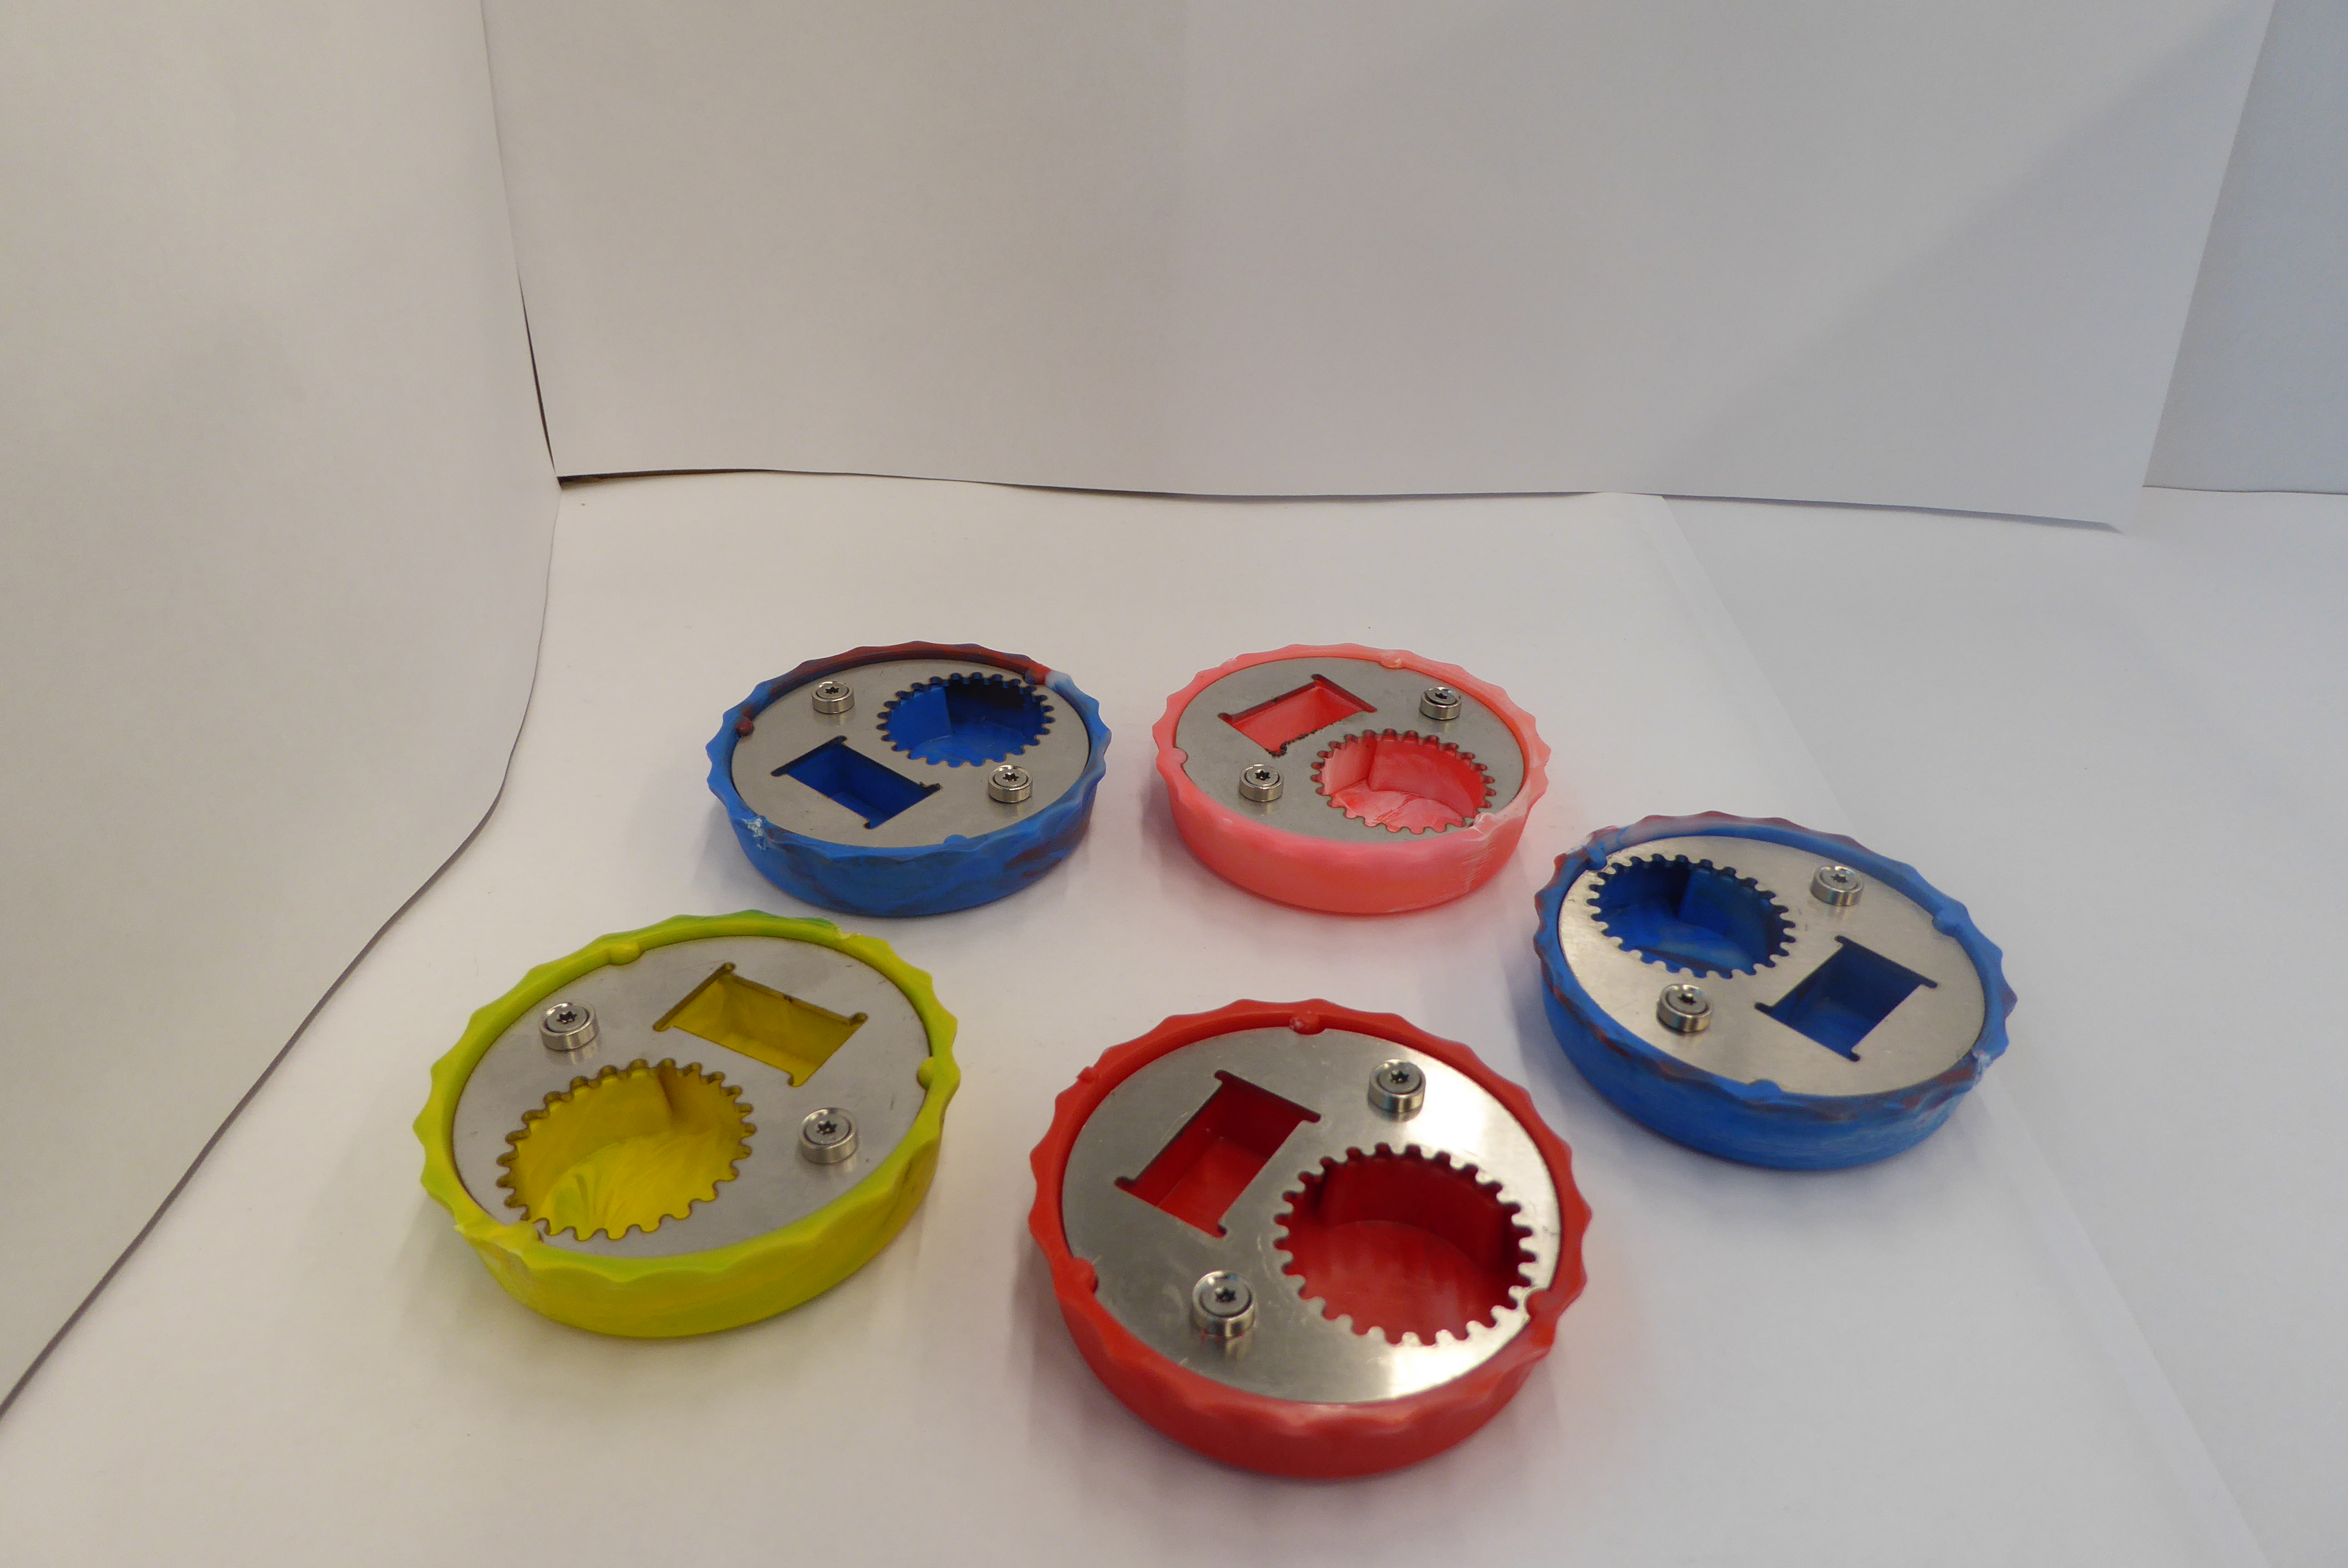
Label: Bottle Opener